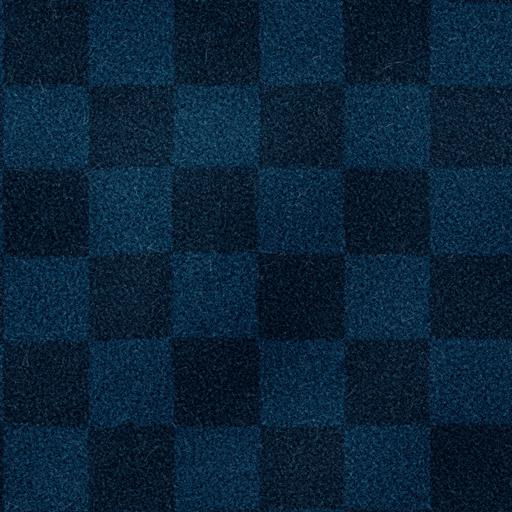
Tags: blue carpet checker dark square